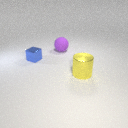
large purple rubber sphere to the left of large yellow metal cylinder